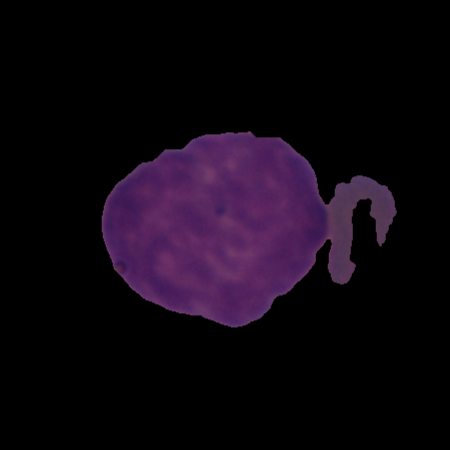
Label: cancer